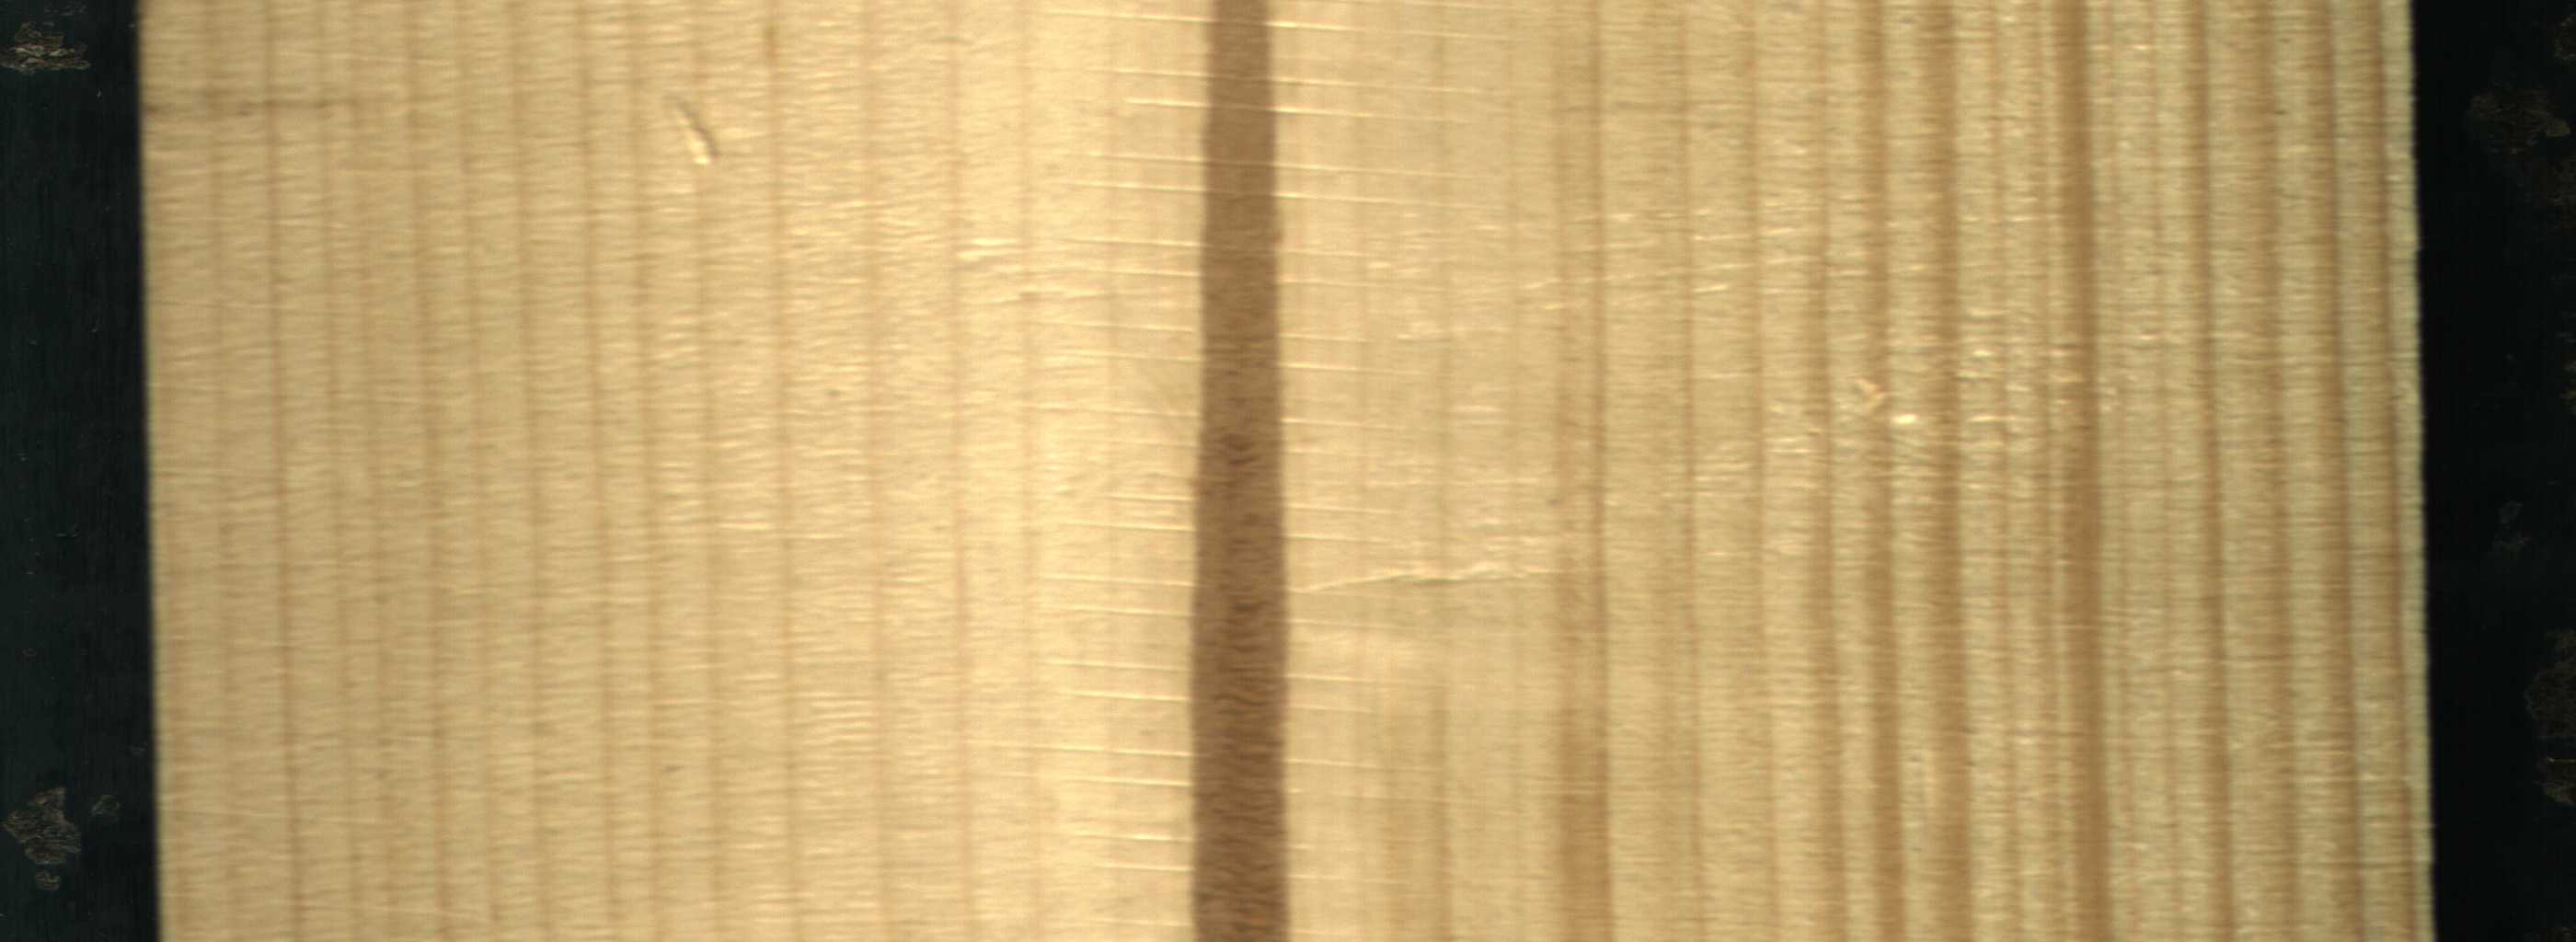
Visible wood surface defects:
Marrow